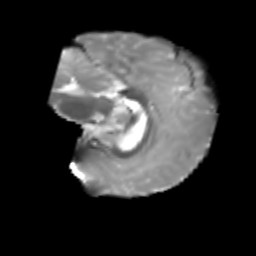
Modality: T2w
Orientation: sagittal
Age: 6
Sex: male
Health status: healthy